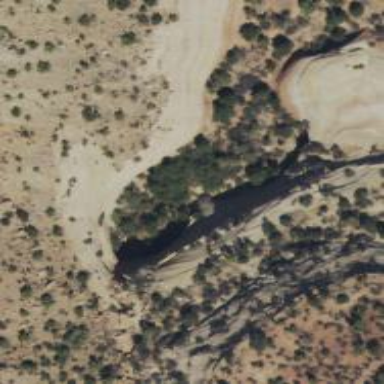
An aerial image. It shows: Natural cliff.